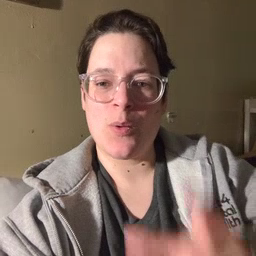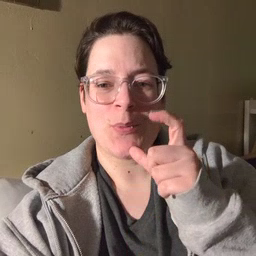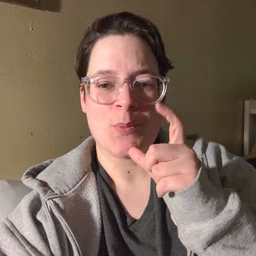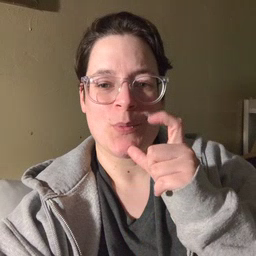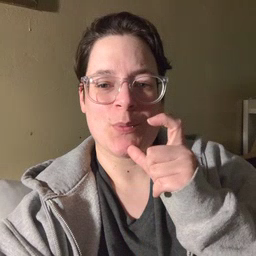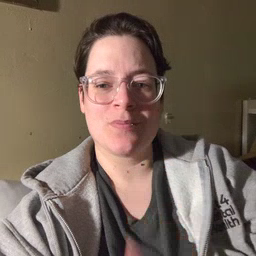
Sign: who